Question: I have this dataset
'''
structure(list(ID = c("1", "2", "3", "4", "1", "2"), Year = c("2017",
"2017", "2014", "2014", "2016", "2014"), First = c("Ricardo",
"Ricardo", "David", "Johnson", "Rodney", "Duron"), Last = c("Allen",
"Allen", "Amerson", "Bademosi", "McLeod", "Harmon"), Team = c("ATL",
"ATL", "OAK", "NE", "PHI", "NE"), Week = c(4, 4, 7, 10, 8, 8),
mean_tackles = c(4, 4, 4.33333333333333, 1, 7.33333333333333,
1.75), mean_PassesDefended = c(0, 0, 0.333333333333333, 0,
0.666666666666667, 0), mean_int = c(0, 0, 0, 0, 0.5, 0),
mean_fumbles = c(0, 0, 0, 0, 0.166666666666667, 0), Group = structure(c(1L,
1L, 1L, 1L, 2L, 2L), .Label = c("Concussed", "Controls",
"Orthopedic"), class = "factor")), .Names = c("ID", "Year",
"First", "Last", "Team", "Week", "mean_tackles", "mean_PassesDefended",
"mean_int", "mean_fumbles", "Group"), row.names = c(1L, 2L, 3L,
4L, 53L, 54L), class = "data.frame")
'''
I would like to create the following graph. Which gives me a bar graph of the number of zeroes in the dataset for the columns 7 to 10 on the x-axis. The fill is based on which Group this represents.

To my knowledge, this can't be done using the '...count...' function in ggplot since its a conditional count.
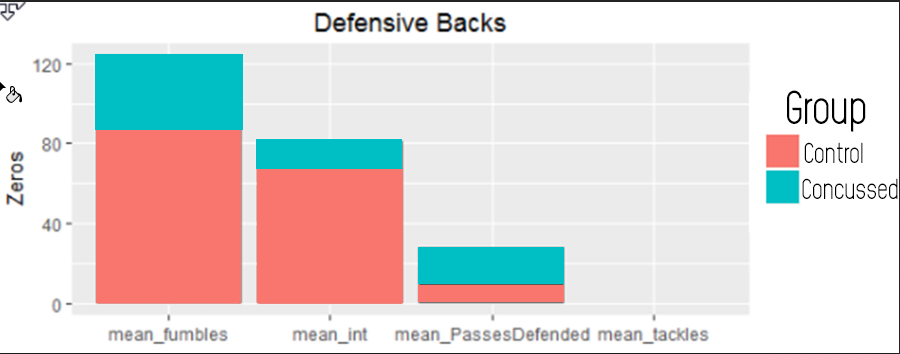
Answer: Basically, separate out the data wrangling from the visualization. Get the data frame in the form you want first, then plot it.
I'm not 100% sure, but I think you mean something like this?
'''
zerocount.df <- exampledata.df%>%
select(contains("mean"),Group)%>%
group_by(Group)%>%
summarise_all(function(x){sum(x==0)})%>%
ungroup()%>%
gather(metric, zerocount, mean_tackles:mean_fumbles)
ggplot(zerocount.df,aes(x=metric,y=zerocount,group=Group,fill=Group))+geom_bar(stat="identity",position="dodge")+theme_bw()
'''